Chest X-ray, PA view. Patient: 69 years old, sex F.
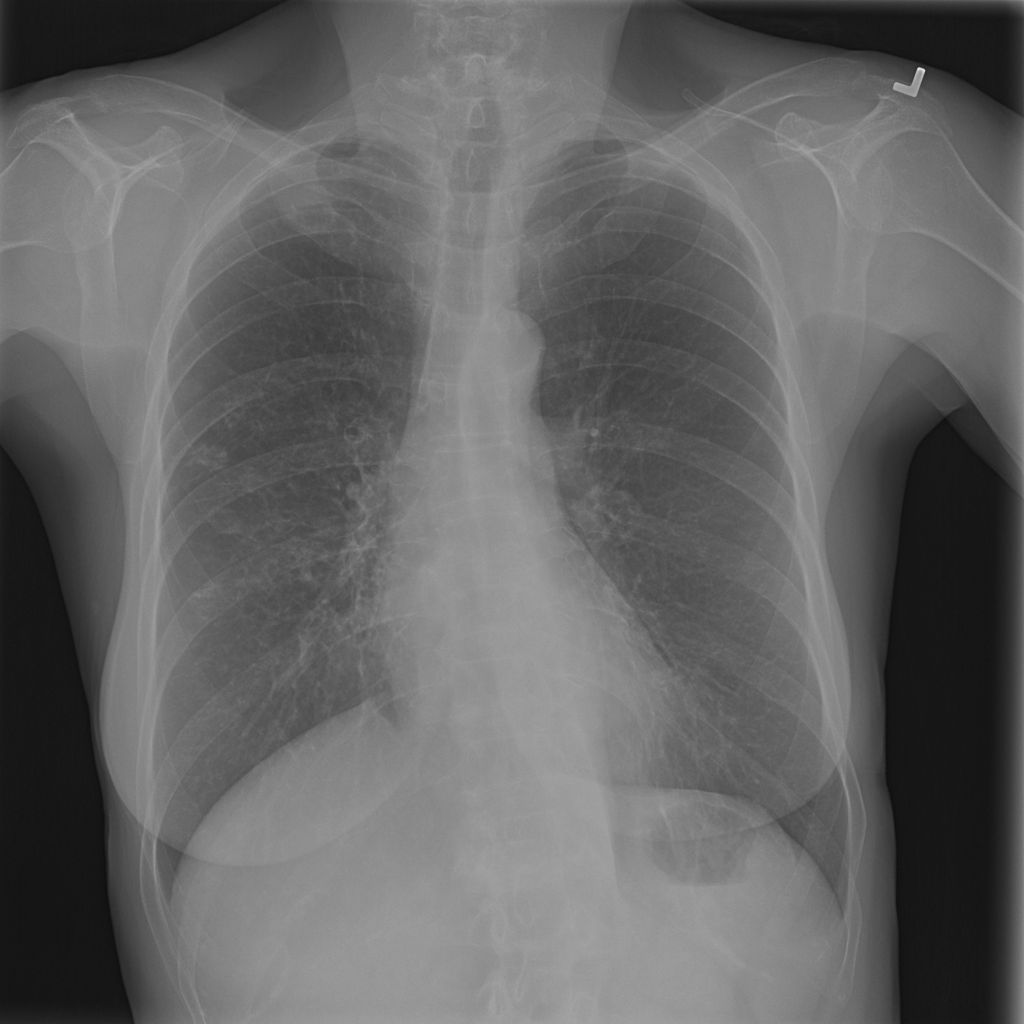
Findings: No Finding